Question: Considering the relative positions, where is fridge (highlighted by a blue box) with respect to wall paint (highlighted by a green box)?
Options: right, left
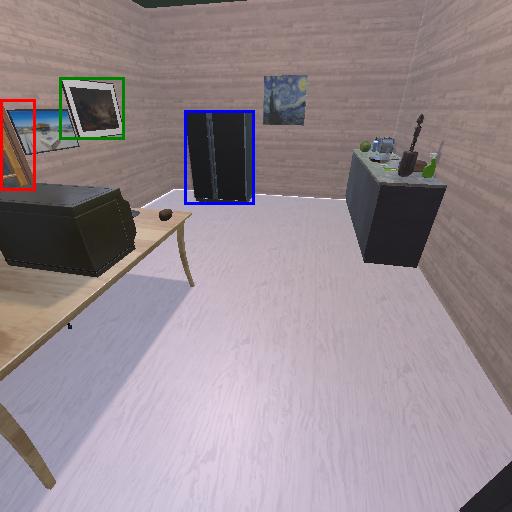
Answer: right